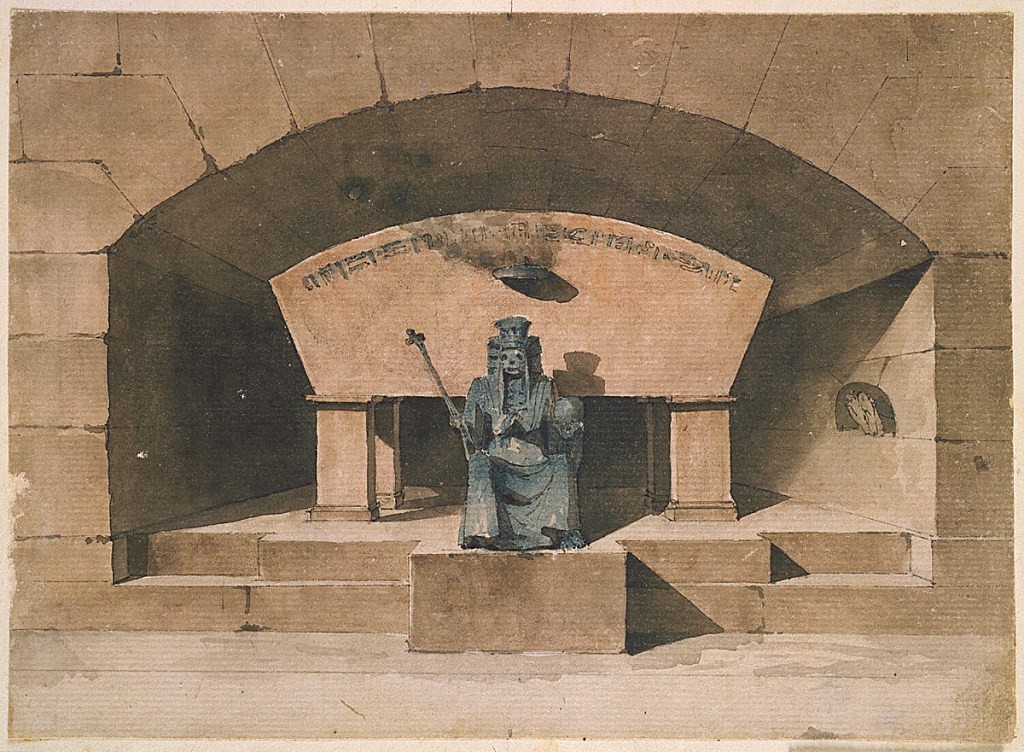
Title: Sepulcher with Death Seated and Crowned
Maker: Louis-Jean Desprez, French, active Sweden, 1743–1804
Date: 1779–84
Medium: Pen and black ink, brush and brown, gray, blue-gray wash, graphite on off-white paper
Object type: Drawing
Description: Architectural fantasy.  Sarcophagus stands in a niche which contains on right wall an inset occupied by an owl. The figure of Death sits before the tomb bearing royal devices.